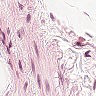
Metastatic tissue present: no